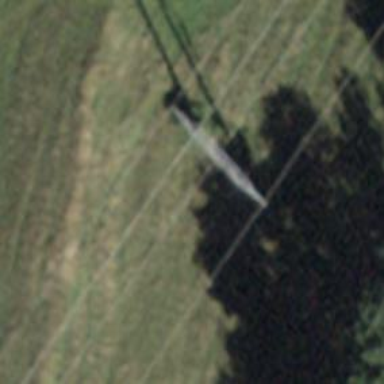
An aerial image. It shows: H-frame designed tower for power lines.